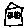
Label: house